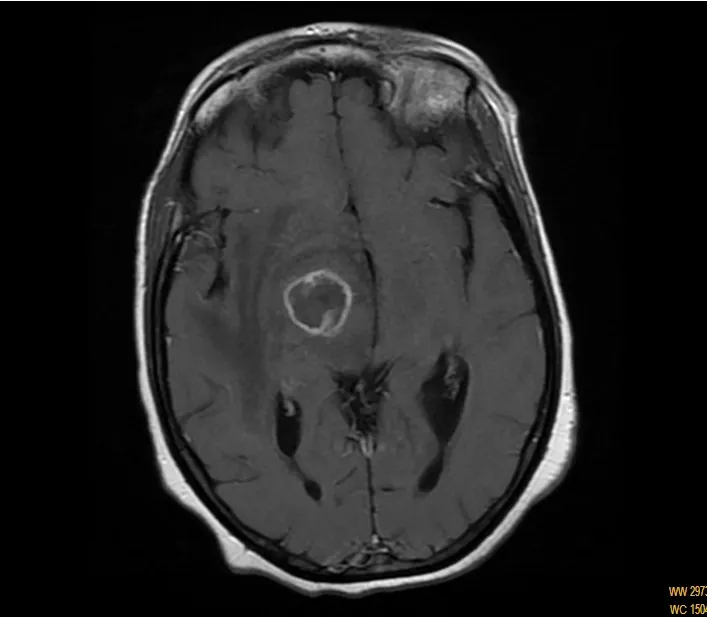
T1-weighted magnetic resonance imaging scan showing ring enhancing of the capsule-thalamic lesion after gadolinium injection in a Moroccan patient with hemichorea-hemiballismus as an initial manifestation of acquired immunodeficiency syndrome and toxoplasma infection.
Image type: radiology (mri)